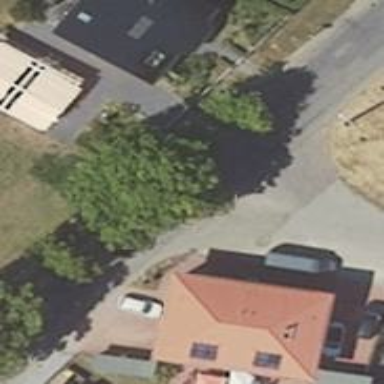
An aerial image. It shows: Residential road with asphalt surface. The right sidewalk has concrete surface.